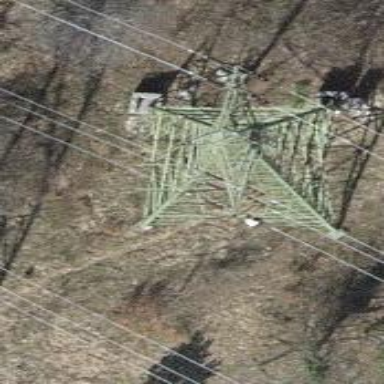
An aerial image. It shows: Power tower.